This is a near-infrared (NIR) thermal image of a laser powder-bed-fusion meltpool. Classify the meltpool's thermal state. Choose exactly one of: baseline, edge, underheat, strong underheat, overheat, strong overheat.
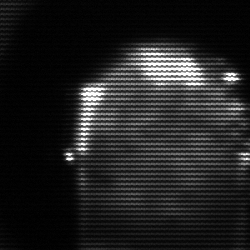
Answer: baseline